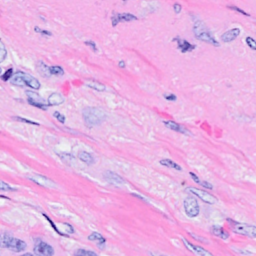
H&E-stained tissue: Breast